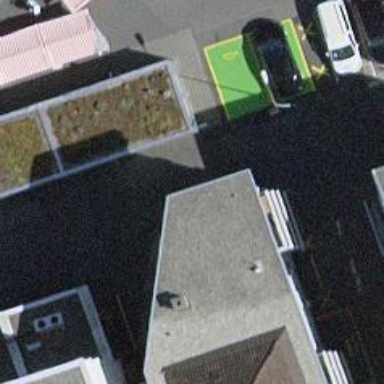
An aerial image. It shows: Building with toilets.